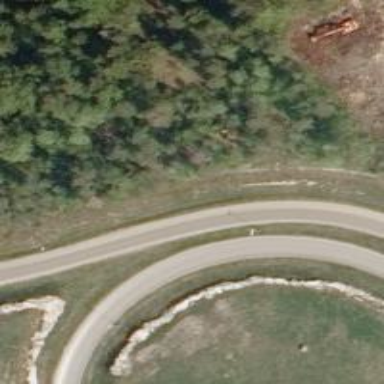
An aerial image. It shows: Asphalt trunk link road.